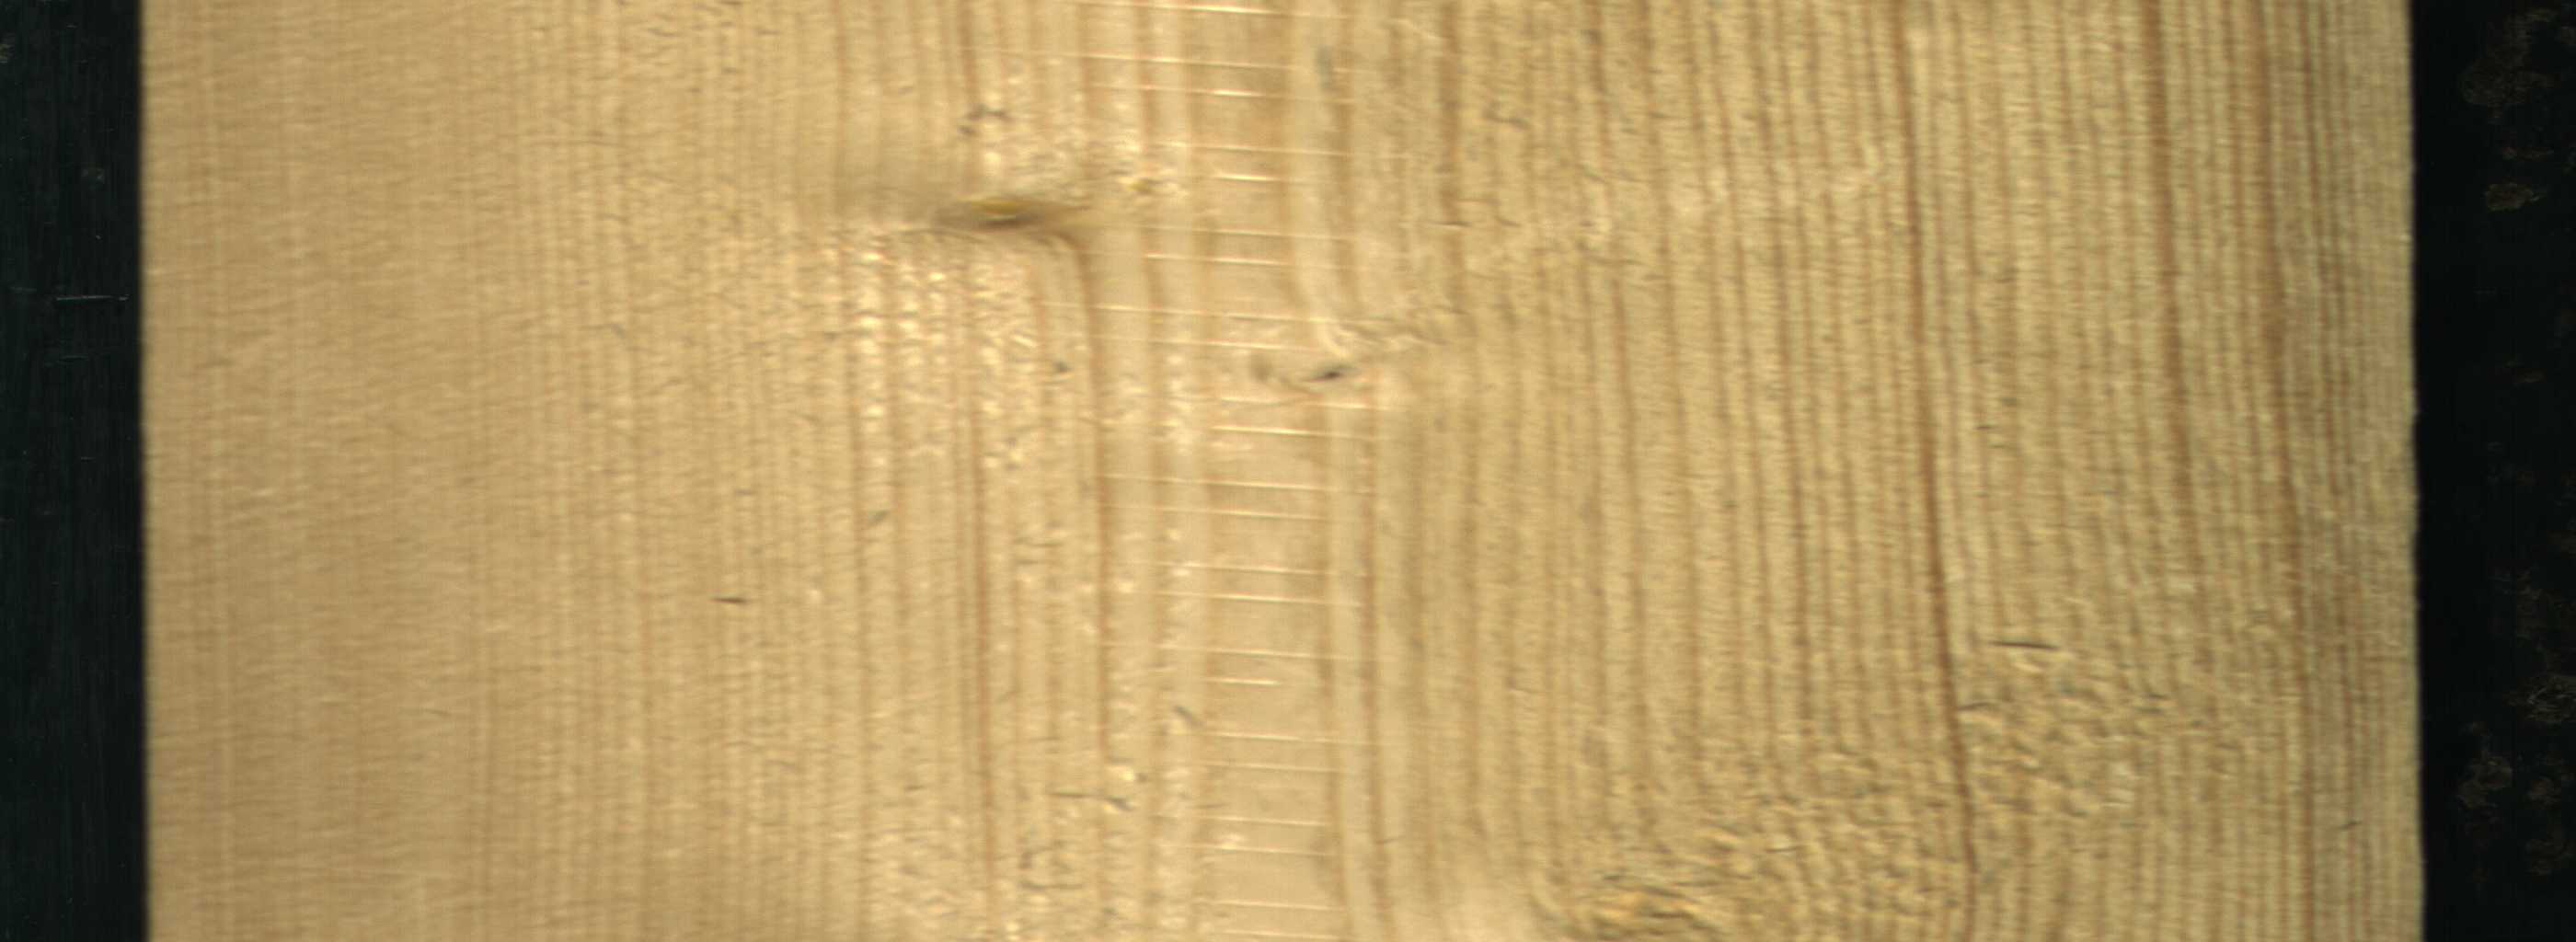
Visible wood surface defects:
Live_Knot
Live_Knot